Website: apple
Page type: customer-info-address
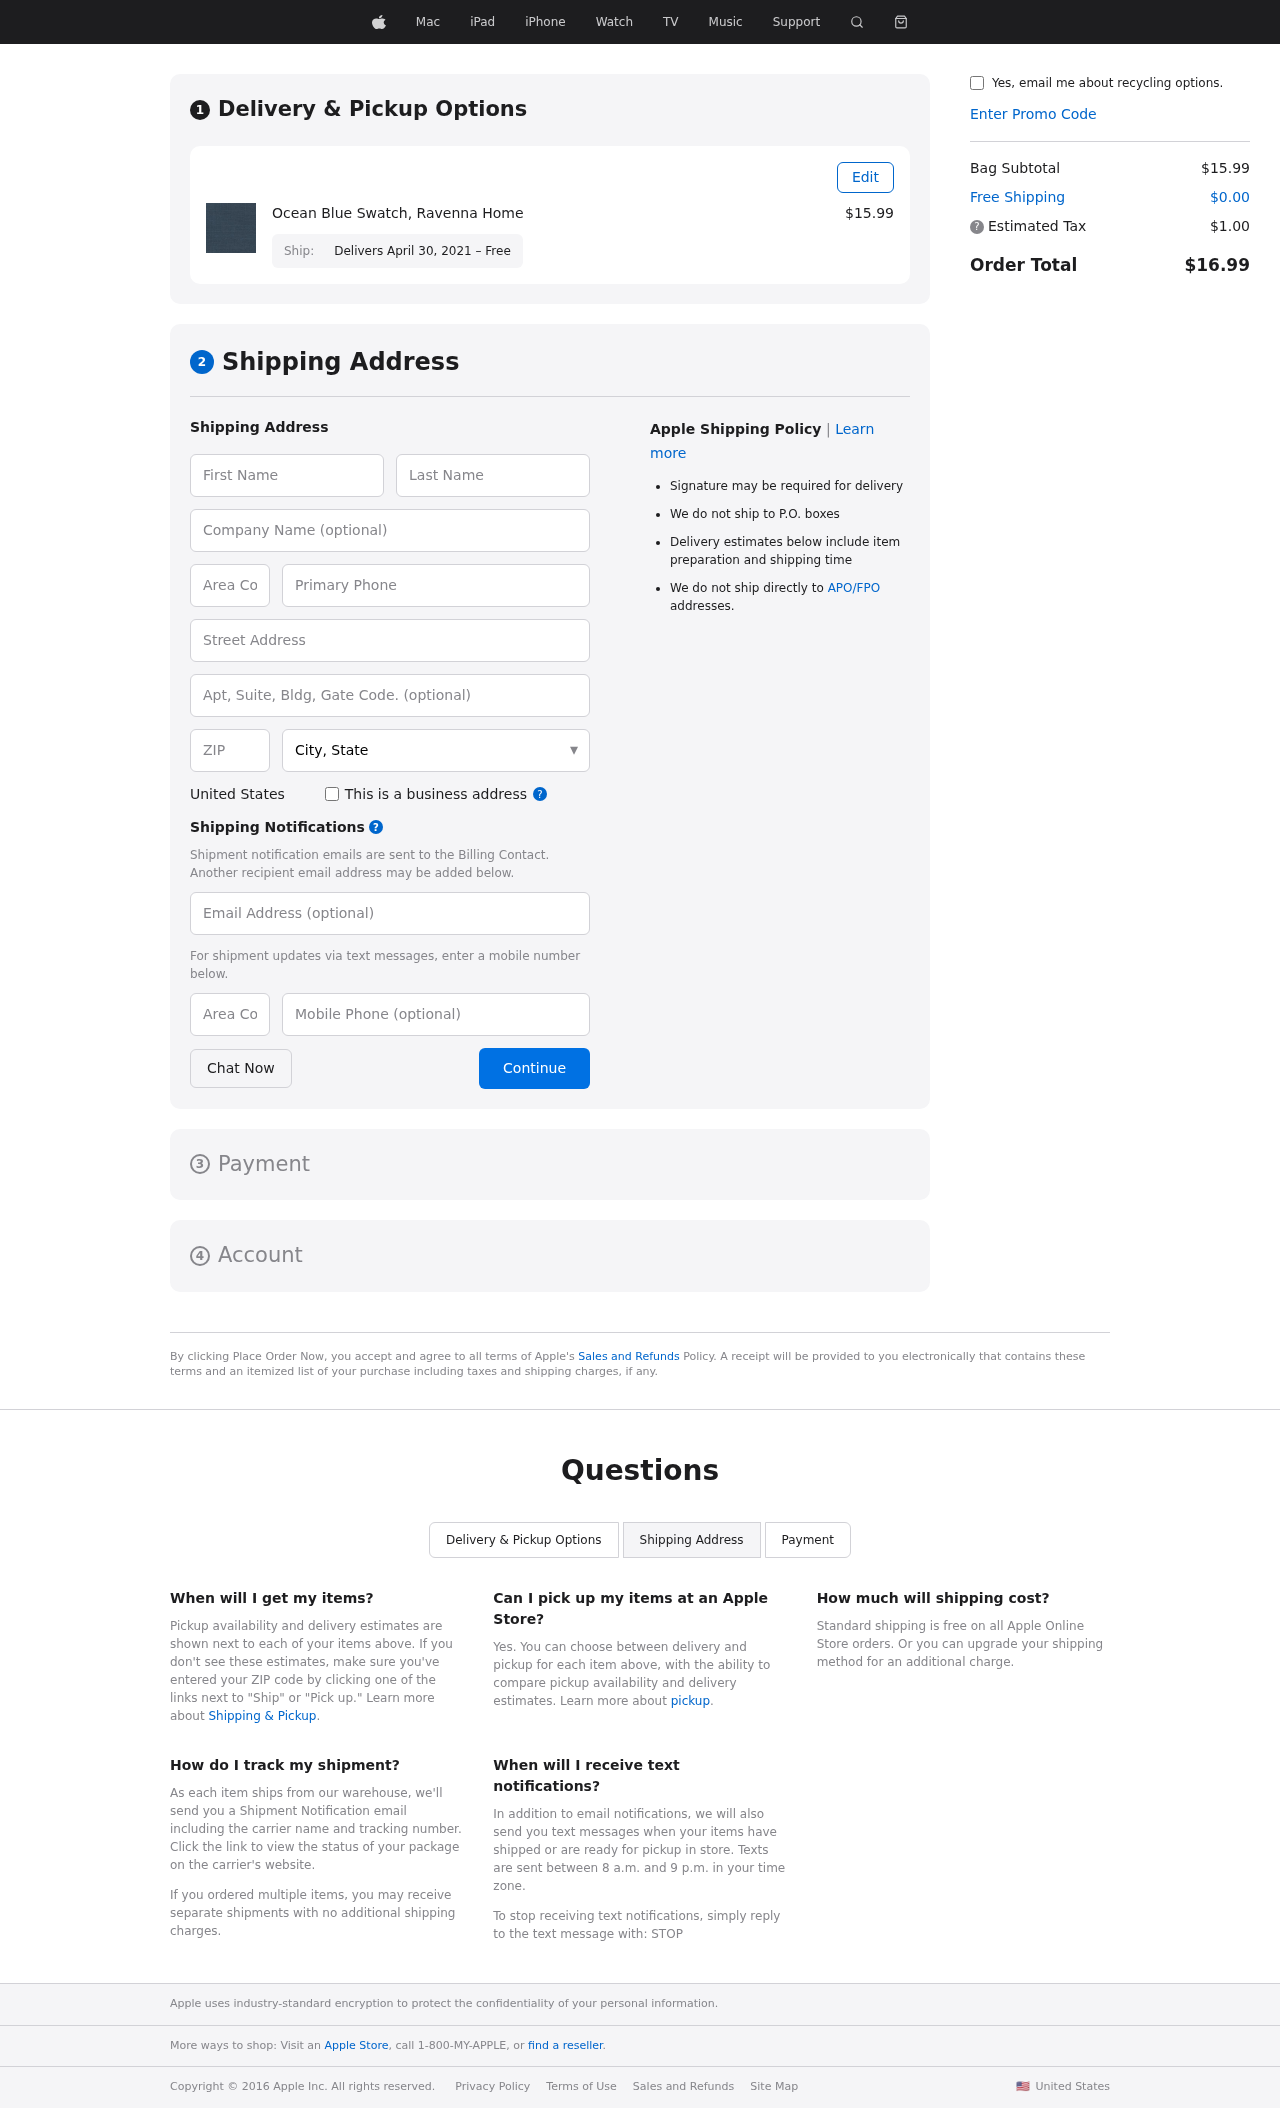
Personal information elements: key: PII_CITY_STATE
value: West Valerie, ID
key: PII_COMPANY
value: Dean, Solis and Morris
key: PII_COUNTRY
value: United States
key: PII_EMAIL
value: cjohnson@yahoo.com
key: PII_FIRSTNAME
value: Carmen
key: PII_LASTNAME
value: Johnson
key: PII_PHONE
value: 9402421194
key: PII_PHONE_AREA
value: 940
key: PII_POSTCODE
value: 20031
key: PII_STREET
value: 4422 Marshall Light Apt. 978
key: PII_STREET2
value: Apt. 532
Product elements: key: PRODUCT1_NAME
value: Ocean Blue Swatch, Ravenna Home
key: PRODUCT1_PRICE
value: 15.99
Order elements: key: ORDER_DELIVERY_DATE
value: Delivers April 30, 2021 – Free
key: ORDER_SUBTOTAL
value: $15.99
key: ORDER_SHIPPING_COST
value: $0.00
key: ORDER_TAX
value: $1.00
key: ORDER_TOTAL
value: $16.99